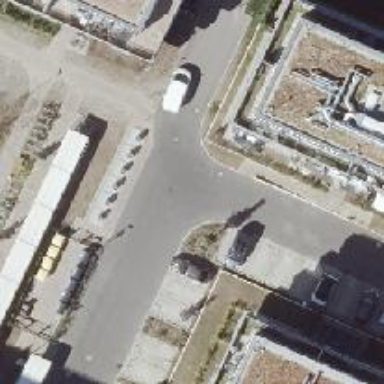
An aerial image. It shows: Asphalt road in living street.